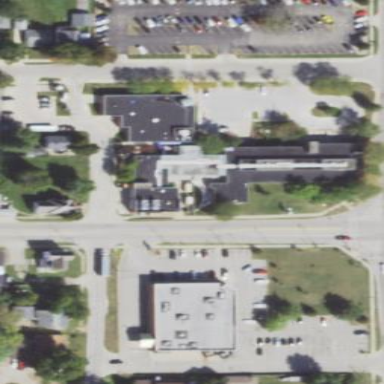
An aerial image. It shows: Hospital building.